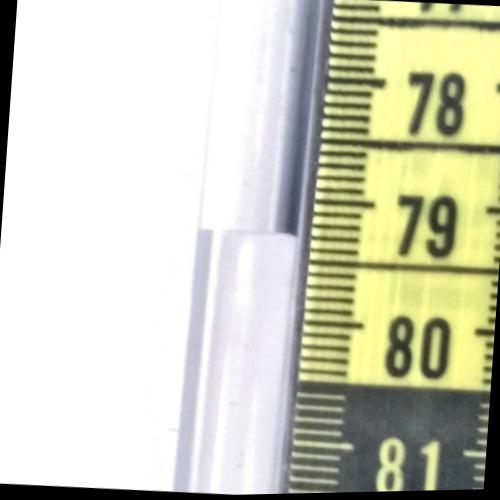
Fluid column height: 79.3 cm